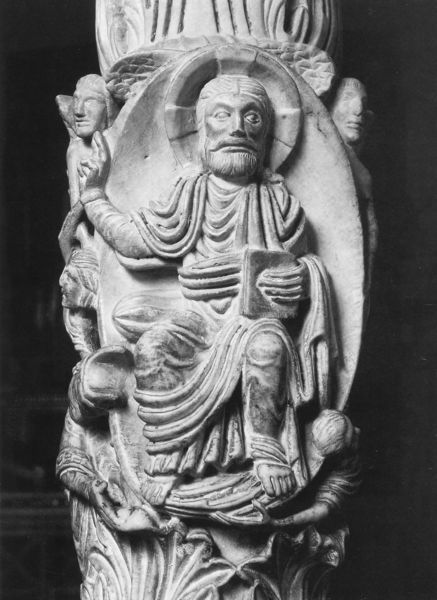
Titel: Osterleuchter
Standort: Palermo, Capella Palatina (EU - I)
Schlagwörter: fuß, gott, hand, mann, menschen, sitzen, geste, grau, mund, nase, schwarz, säule, bart, gesichter, architektur, augen, bibel, falten, stein, tragen, gewand, mantel, engel, skulptur, relief, bein, detail, plastik, knie, foto, buch, schwarz-weiss, heiligenschein, nimbus, christus, jesus, segen, heiliger, märtyrer, jünger, heilig, schaft, testament, skultpur, mandorla, apostel, pantokrator, fesus, biebl, noneö